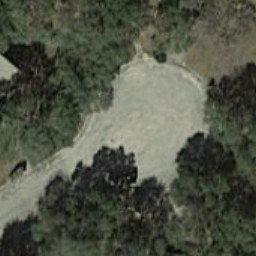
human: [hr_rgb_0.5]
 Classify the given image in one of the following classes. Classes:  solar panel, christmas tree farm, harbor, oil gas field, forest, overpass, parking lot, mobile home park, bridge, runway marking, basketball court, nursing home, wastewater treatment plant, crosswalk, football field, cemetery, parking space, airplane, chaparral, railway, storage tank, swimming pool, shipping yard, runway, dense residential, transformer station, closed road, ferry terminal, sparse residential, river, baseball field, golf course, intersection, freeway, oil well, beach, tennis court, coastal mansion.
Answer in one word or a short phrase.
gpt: closed road